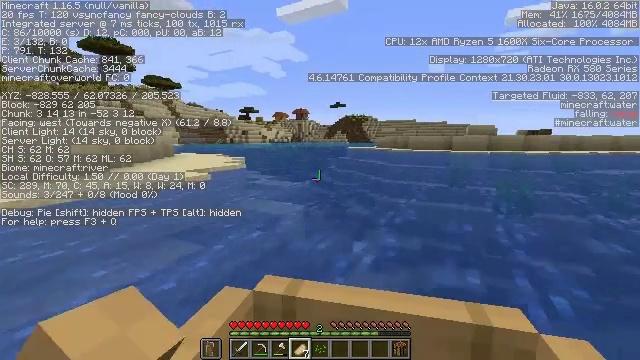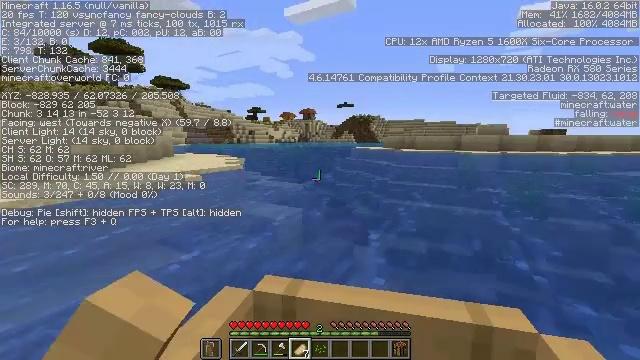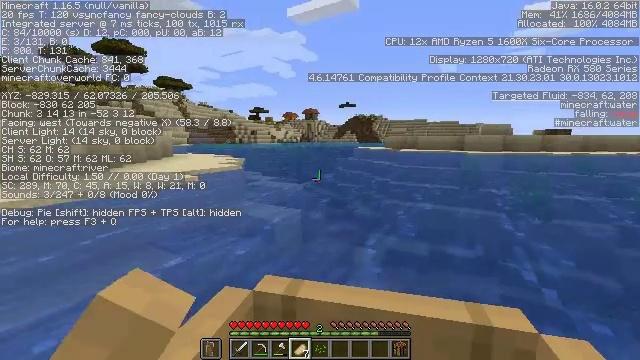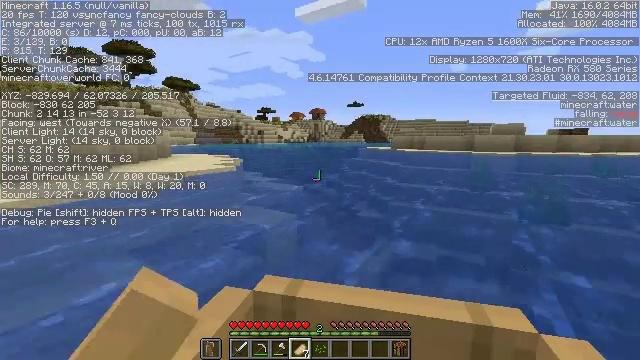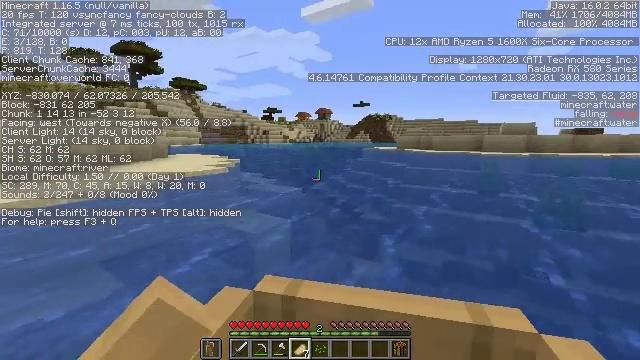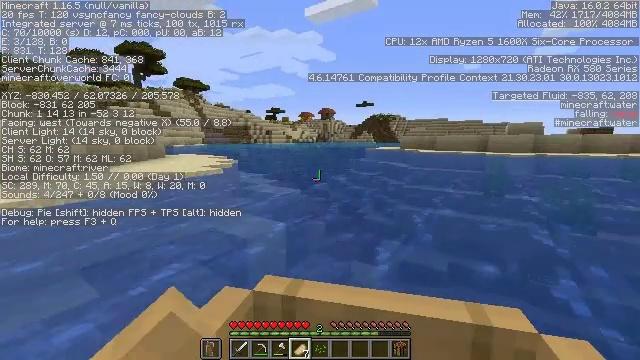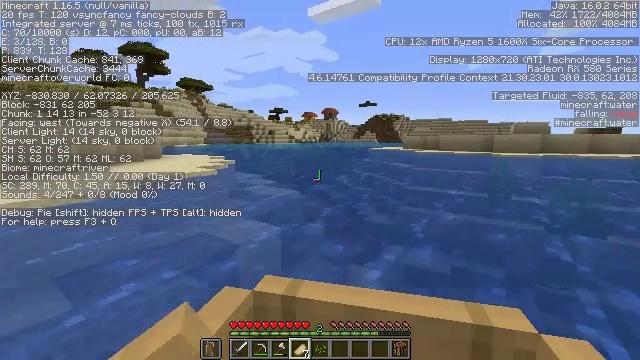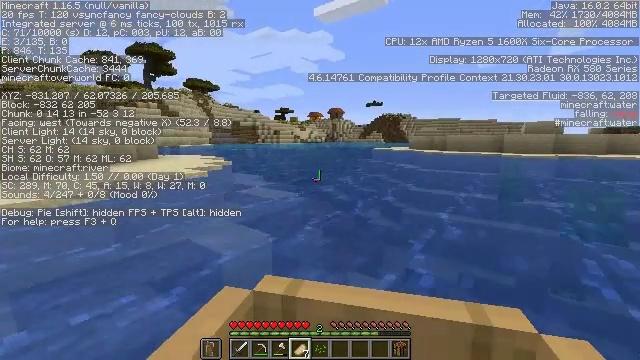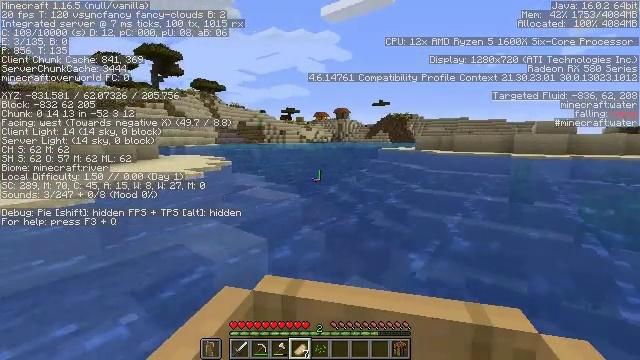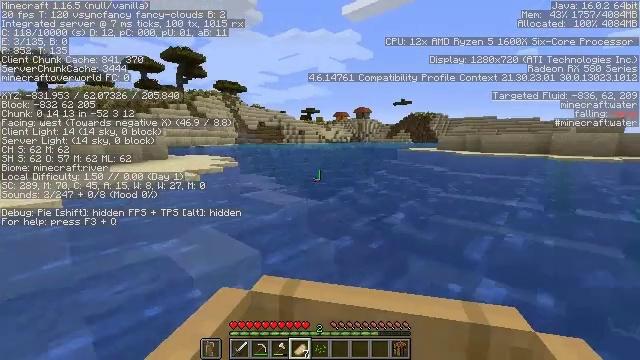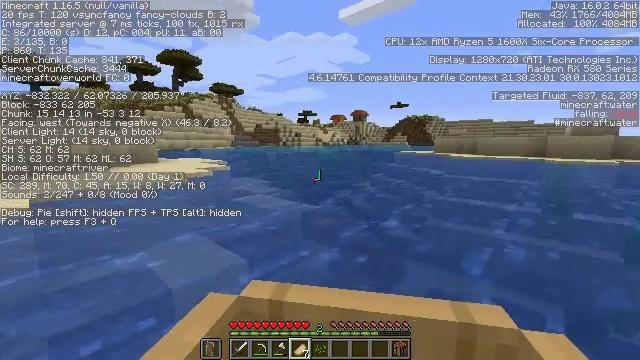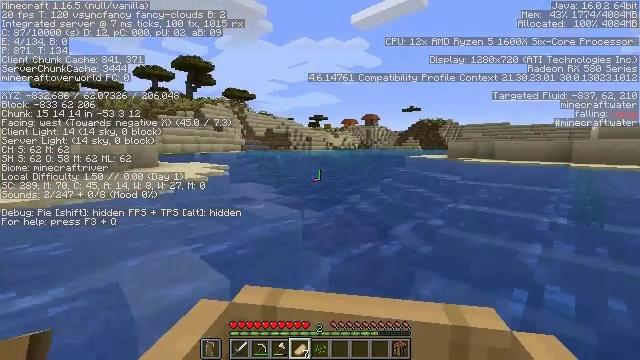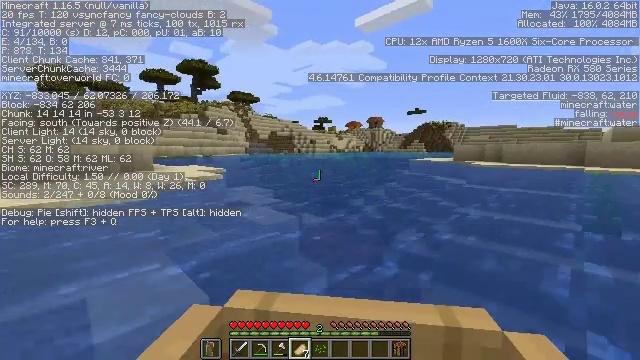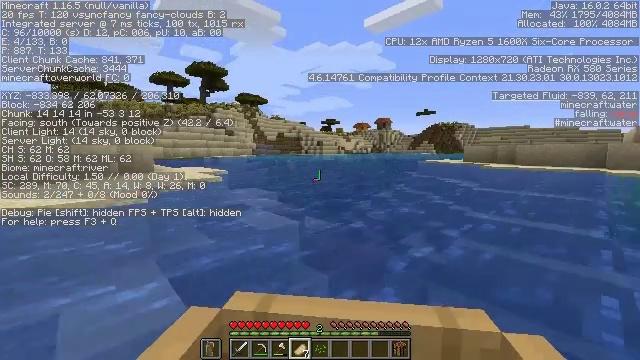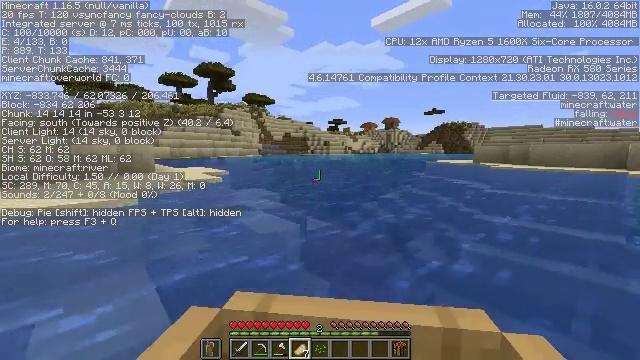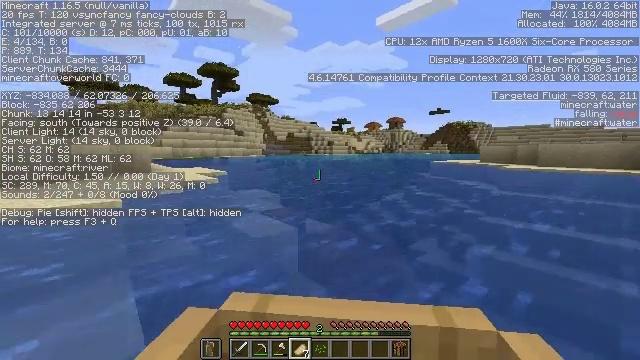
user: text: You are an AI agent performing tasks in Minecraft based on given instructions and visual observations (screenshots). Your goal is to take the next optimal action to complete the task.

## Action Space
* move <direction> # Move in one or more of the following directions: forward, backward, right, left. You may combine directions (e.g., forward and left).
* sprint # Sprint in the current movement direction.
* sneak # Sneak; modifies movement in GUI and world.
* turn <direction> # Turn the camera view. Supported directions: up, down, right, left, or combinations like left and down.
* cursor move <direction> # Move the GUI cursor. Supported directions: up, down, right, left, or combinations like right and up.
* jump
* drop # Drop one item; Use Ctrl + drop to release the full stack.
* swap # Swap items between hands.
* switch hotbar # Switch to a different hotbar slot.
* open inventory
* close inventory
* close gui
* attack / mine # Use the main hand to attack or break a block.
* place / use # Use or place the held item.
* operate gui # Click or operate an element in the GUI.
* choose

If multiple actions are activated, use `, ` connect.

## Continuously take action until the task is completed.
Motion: motion action
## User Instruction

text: Reclaim bookshelf materials.
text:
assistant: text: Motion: move forward
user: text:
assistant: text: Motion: move forward
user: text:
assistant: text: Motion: move forward
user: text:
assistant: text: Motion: move forward
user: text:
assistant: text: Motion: move forward
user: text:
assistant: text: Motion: move forward and move left
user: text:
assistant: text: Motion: move forward and move left
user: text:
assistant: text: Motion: move forward and move left
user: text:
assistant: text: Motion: move forward
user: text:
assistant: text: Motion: move forward, turn right
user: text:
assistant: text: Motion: move forward, turn right
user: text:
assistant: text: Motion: move forward, turn right
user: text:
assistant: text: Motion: move forward
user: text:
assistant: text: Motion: move forward
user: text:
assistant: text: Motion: move forward
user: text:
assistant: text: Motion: move forward, turn right
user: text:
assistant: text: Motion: move forward, turn right
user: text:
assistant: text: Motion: move forward
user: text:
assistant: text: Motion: move forward
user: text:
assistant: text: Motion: move forward
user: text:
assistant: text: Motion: move forward
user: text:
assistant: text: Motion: move forward and move right
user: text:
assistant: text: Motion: move forward and move right
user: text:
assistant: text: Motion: move forward and move right
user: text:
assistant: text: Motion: move forward, turn right
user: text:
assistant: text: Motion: move forward
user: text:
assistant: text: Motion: move forward
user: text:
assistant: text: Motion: move forward
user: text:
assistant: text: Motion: move forward
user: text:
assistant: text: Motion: move forward